Question: I am getting started with Firefox addon development and have got myself acquainted with the <URL>.
Tutorials which I already have referred to:
- <URL>
But these are not specific to using the Add-on Builder. I would please like someone to point me to where I can find help to develop using the Add-on Builder.
Also if I am developing the addon locally using the SDK is there any good editor which I can use which will show me the list of commands that I can execute (like Eclipse in Java).
The red line is where i want my icon to appear. Is it possible to do it using the addon builder.

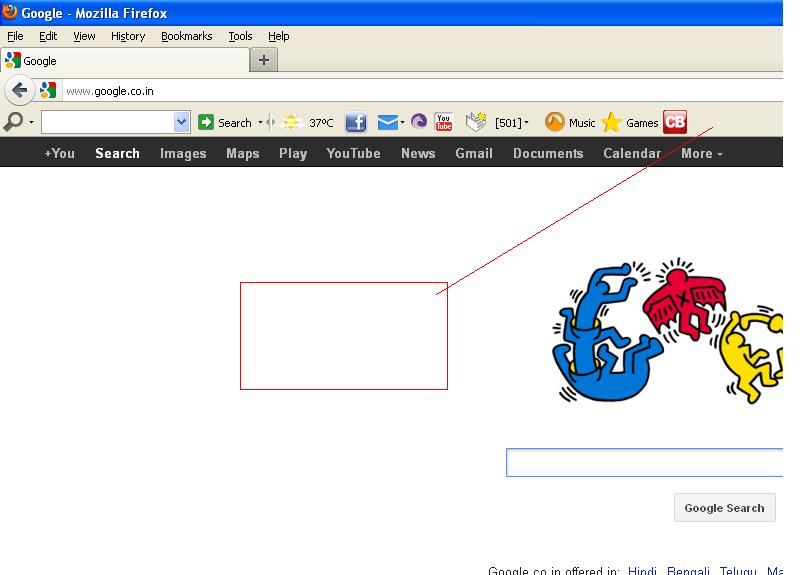
Answer: There are currently two kinds of Firefox extensions:
- <URL>
The Add-on Builder is merely a web interface to the SDK - it allows you to edit the extensions conveniently but otherwise it uses Add-on SDK to generate the extensions.